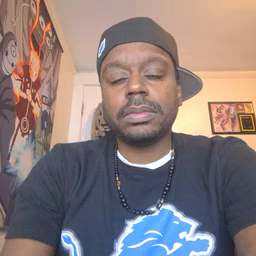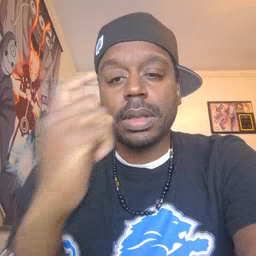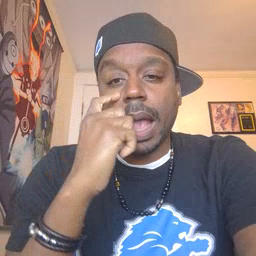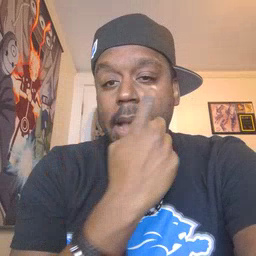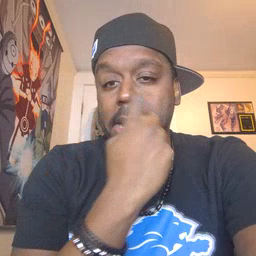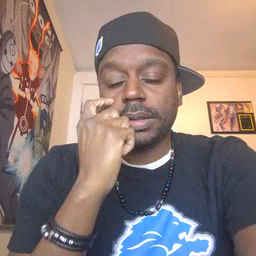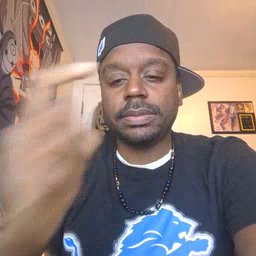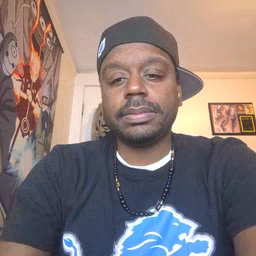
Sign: eye